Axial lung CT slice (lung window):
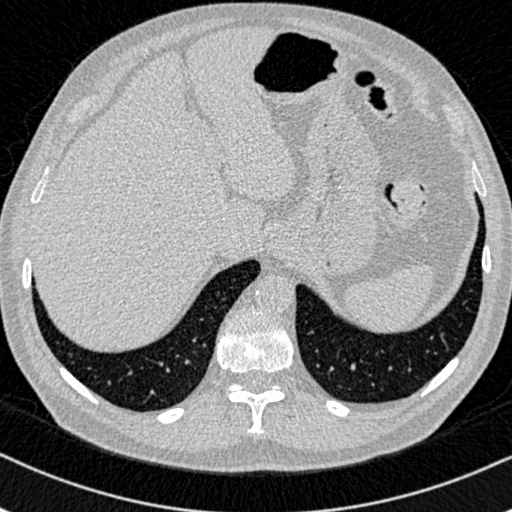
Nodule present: no